Field crop: maize
Growth stage: 2
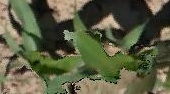
Species: maize